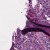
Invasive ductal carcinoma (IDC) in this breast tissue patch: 1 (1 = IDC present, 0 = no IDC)